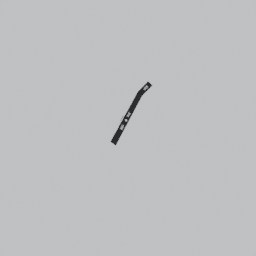
Label: appliances